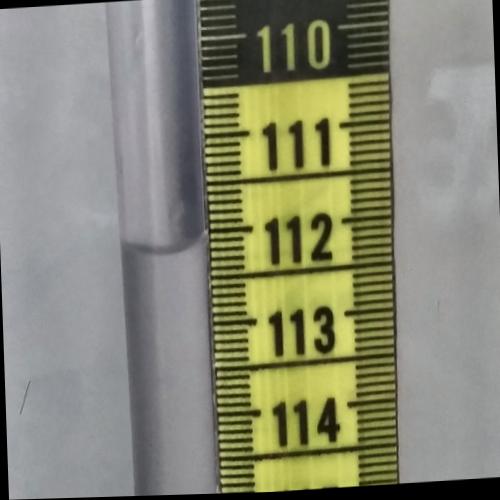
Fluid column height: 112.2 cm